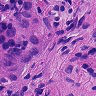
Metastatic tissue present: yes